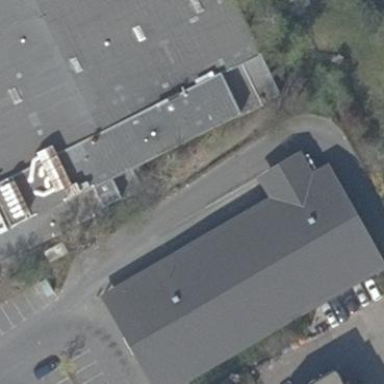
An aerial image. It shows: Retail building housing supermarket.